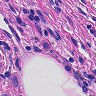
Metastatic tissue present: no